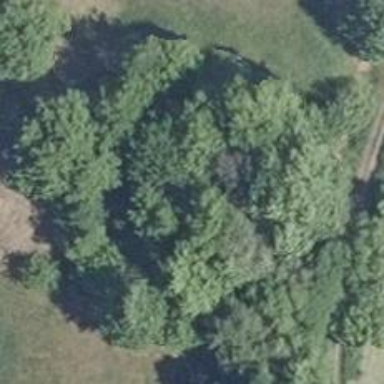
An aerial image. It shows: Single tag "natural: tree."